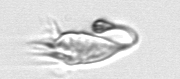
Label: Paratontonia_gracillima